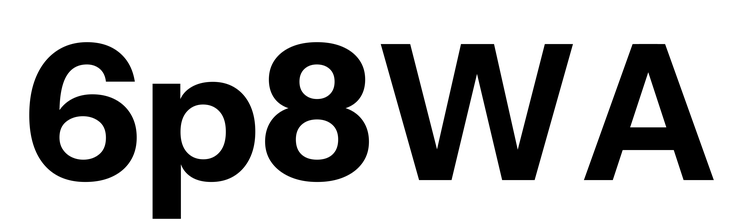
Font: InstrumentSans_Bold